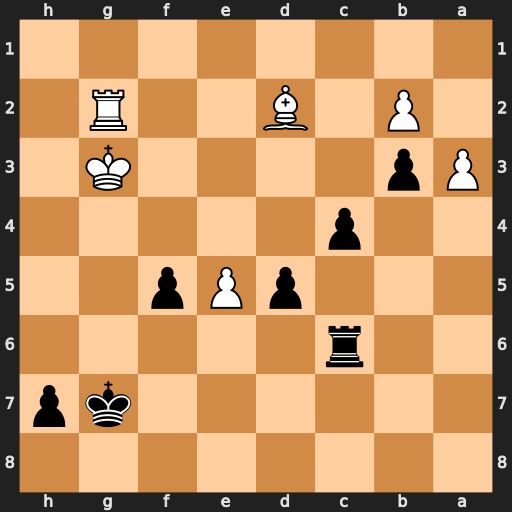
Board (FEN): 8/6kp/2r5/3pPp2/2p5/Pp4K1/1P1B2R1/8
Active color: b
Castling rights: -
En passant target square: -
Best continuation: Rg6+ Kh2 Rxg2+ Kxg2 d4